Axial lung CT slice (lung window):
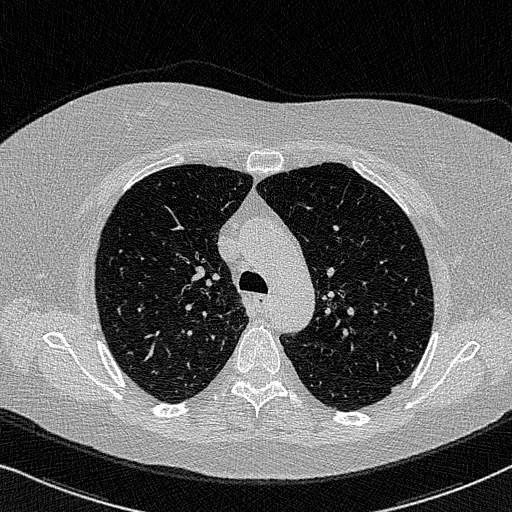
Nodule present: no